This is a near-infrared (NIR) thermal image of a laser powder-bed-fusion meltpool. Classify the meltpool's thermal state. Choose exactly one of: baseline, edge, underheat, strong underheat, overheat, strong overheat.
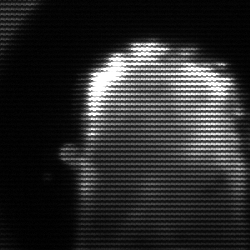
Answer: baseline